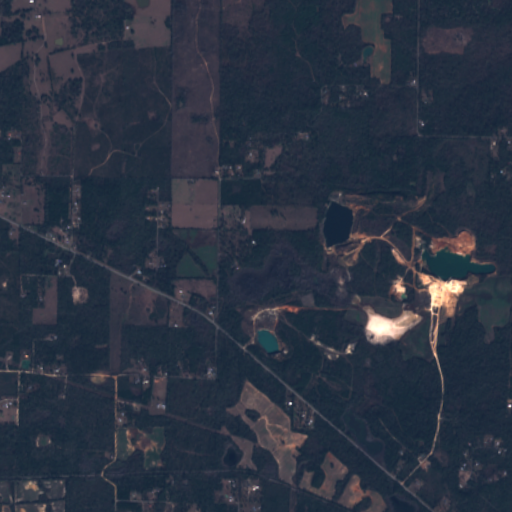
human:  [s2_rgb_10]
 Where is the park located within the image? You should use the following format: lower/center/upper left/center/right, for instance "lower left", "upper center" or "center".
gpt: The park is located in the center of the image.
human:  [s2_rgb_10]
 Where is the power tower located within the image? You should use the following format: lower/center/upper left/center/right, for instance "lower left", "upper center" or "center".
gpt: The power tower is located in the lower left of the image.
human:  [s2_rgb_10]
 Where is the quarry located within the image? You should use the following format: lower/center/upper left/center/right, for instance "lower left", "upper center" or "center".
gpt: The quarry is located in the lower center of the image.
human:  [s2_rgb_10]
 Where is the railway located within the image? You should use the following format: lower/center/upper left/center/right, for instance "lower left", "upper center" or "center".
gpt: The railway is located in the lower of the image.
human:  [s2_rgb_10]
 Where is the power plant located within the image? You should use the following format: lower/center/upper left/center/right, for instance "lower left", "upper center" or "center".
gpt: There is no power plant in the image.